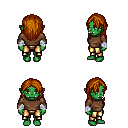
a pixel art fantasy rpg character, female body template, orc, green skin, brown long-sleeve shirt, gold greaves, brunette long hairstyle, white cloth bandages, four views (front, back, left, right), 2x2 character sprite sheet, small pixel art, hard edges, no anti-aliasing